Question: We have produced JAX-WS web-services with the help of Java API and published. Now we would like to queuing the requests, which are coming for the services with the help of JMS. We chosen the ACTIVE MQ JMS Server with the combination of MULE ESB.
We have tried the proxying of webservices with the help of two Http Endpoints. It is working fine. So When i trying to test it by sending request from SOAP UI to Http inbound end point, it is forwarding request to my services and get back the response to SOAP UI.
But when we are trying to put the JMS endpoint in between these Http end points, the request is forwarded to my services, but not the message (SOAP).
Please help me to resolve the issue or suggest me the alternative way for Queuing.
Following image shows flow in MULE.
.

Following is the flow :
'''
<jms:activemq-connector name="Active_MQ1" brokerURL="tcp://localhost:61616" validateConnections="true" doc:name="Active MQ"/>
<flow name="finalFlow1" doc:name="finalFlow1">
<http:inbound-endpoint exchange-pattern="request-response" host="localhost" port="8888" contentType="text/xml" doc:name="HTTP"/>
<jms:outbound-endpoint exchange-pattern="request-response" queue="servicesQueue" connector-ref="Active_MQ1" doc:name="JMS"/>
<http:outbound-endpoint mimeType="text/xml" doc:name="HTTP" exchange-pattern="request-response" method="POST" path="MyServices" host="localhost" port="5050" />
</flow>
'''
Actually MyServices is produced at 'http://localhost:5050/MyServices'
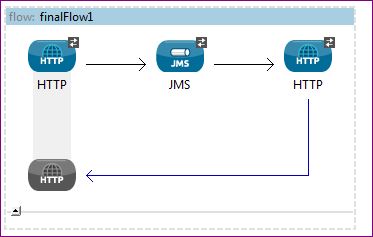
Answer: The problem is probably due to that you are expecting a string payload in your JMS queue and the http:inbound-endpoint produces a stream payload.
Try putting '<object-to-string-transformer/>' before the jms:outbound-endpoint.